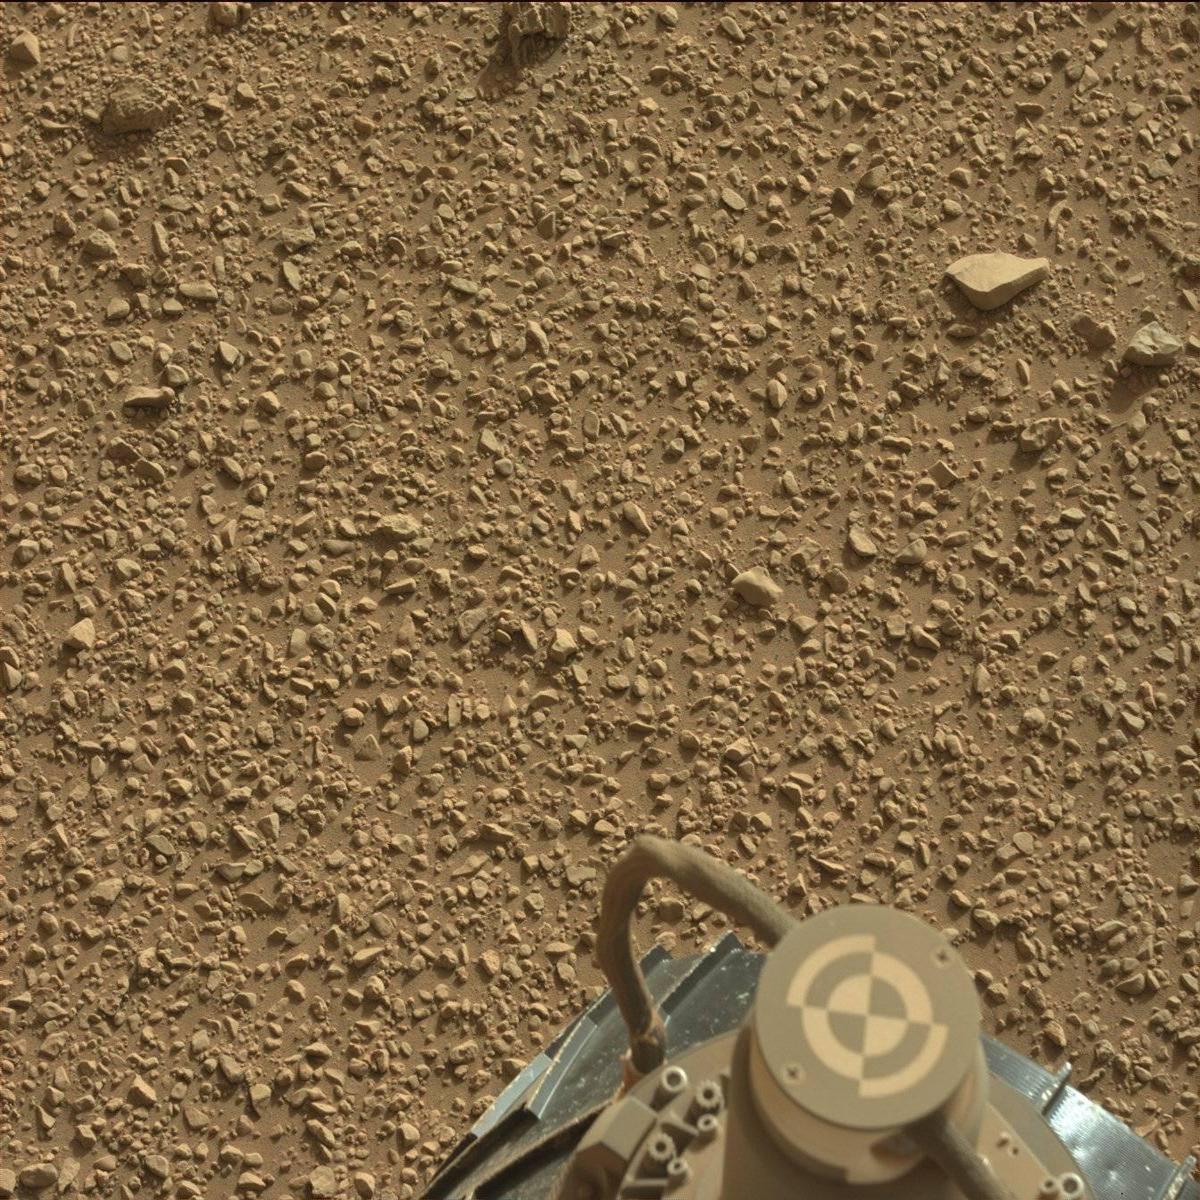
Terrain classes present: Bedrock, Rock, Rover, Sand / Soil